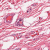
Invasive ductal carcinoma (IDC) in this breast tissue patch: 0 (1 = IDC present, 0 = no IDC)